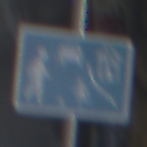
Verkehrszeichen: BeginnVerkehrsberuhigterBereich
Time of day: Midday
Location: Roofed (Special)
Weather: Overcast
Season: NotSpecified
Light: Natural